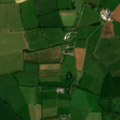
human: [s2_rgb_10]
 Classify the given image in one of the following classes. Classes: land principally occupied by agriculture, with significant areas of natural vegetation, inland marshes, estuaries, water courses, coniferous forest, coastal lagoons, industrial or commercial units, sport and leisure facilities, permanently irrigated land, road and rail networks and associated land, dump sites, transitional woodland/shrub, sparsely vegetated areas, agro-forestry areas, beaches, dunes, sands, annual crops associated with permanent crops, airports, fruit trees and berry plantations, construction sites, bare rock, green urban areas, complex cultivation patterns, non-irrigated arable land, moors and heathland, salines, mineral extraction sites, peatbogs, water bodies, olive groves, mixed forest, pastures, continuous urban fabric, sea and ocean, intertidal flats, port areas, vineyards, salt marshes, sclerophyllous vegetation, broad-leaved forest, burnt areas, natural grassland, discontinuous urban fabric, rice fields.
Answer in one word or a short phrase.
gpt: non-irrigated arable land, pastures